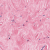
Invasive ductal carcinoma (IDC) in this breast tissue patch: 0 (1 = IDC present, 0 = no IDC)